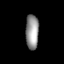
Tissue: prostate
Cell type: Epithelial cells
Senescence score: 0.3499
Nuclear area (px): 446
Mean DAPI intensity: 148.034